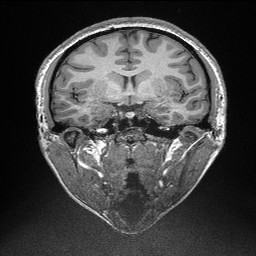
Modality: T1w
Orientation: sagittal
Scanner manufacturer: siemens
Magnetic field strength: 3 T
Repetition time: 2.3 s
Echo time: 0.00298 s